Question: I have written the following code that presents a second view controller whenever the user clicks on a link of a webpage. However whenever I present it the second view controller hides the navigation bar.
I would like to be able to dismiss the newly presented view by allowing the user to click "back" in the navigation bar. How can I do this?
'''
func webView(webView: WKWebView, decidePolicyForNavigationAction navigationAction: WKNavigationAction!,
decisionHandler: ((WKNavigationActionPolicy) -> Void)!){
/* Do not allow links to be tapped */
if navigationAction.navigationType == .LinkActivated{
decisionHandler(.Cancel)
let storyboard = UIStoryboard(name: "Main", bundle: nil)
let vc = storyboard.instantiateViewControllerWithIdentifier("helloview") as UIViewController
self.presentViewController(vc, animated: true, completion: nil)
return
}
decisionHandler(.Allow)
}
'''
---
This is the way it looks. I click on the link and then the second view is presented. The view is a simple UIViewController with just a label on it. However I have ..

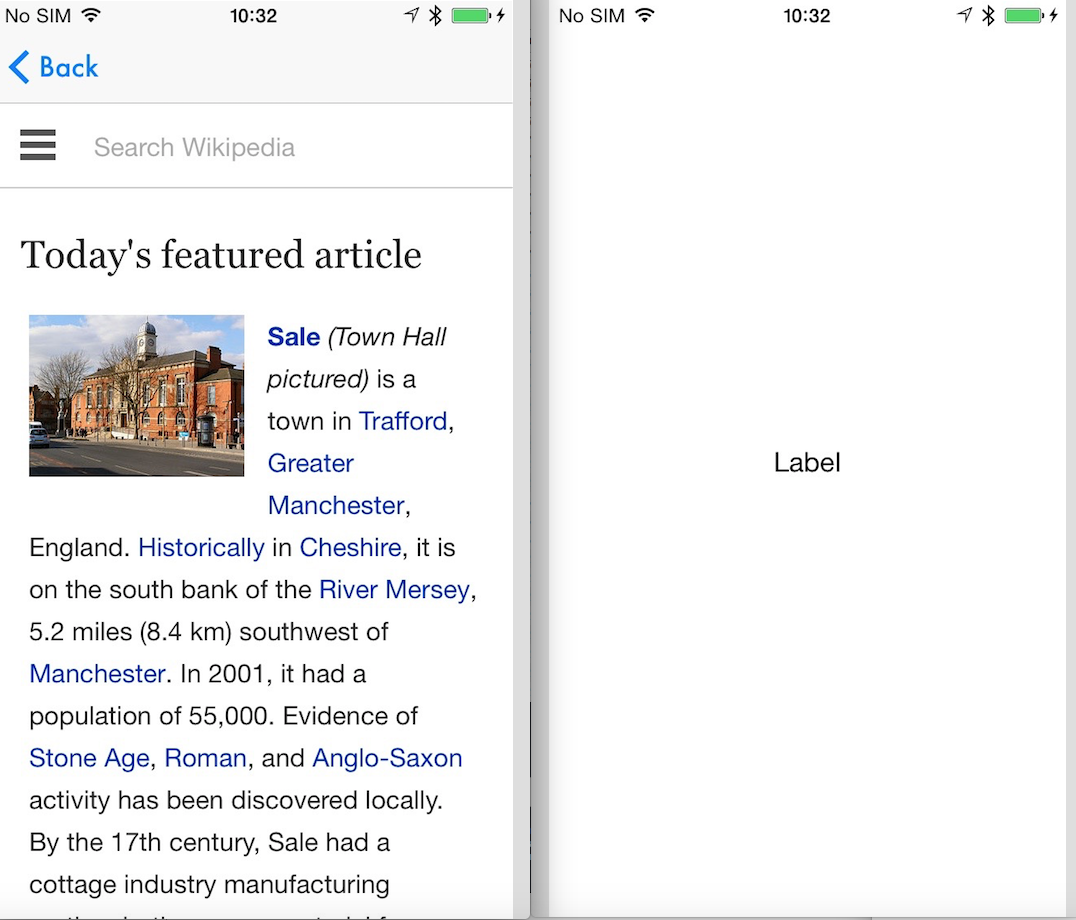
Answer: You will need to 'push' the view controller, with something like:
'''
self.navigationController?.pushViewController(vc, animated: true)
'''